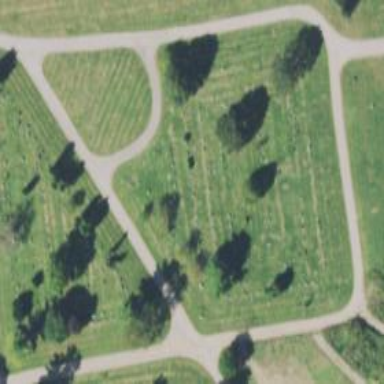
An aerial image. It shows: Cemetery.